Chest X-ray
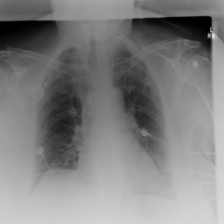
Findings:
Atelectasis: negative
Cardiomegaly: negative
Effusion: negative
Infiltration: negative
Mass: negative
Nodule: negative
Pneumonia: negative
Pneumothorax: negative
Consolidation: negative
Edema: negative
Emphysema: negative
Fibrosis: negative
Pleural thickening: negative
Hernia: negative